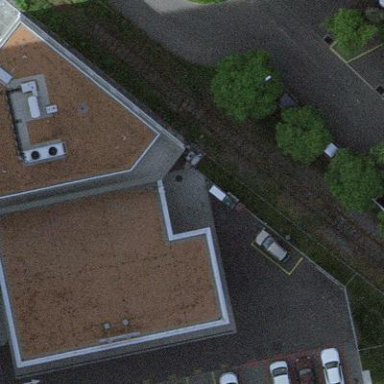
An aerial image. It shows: Retail building.